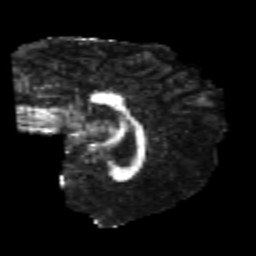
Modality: FA
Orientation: sagittal
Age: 24
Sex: male
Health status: healthy
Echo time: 0.074 s